Modality: planning_CT
Slice 92 of 185
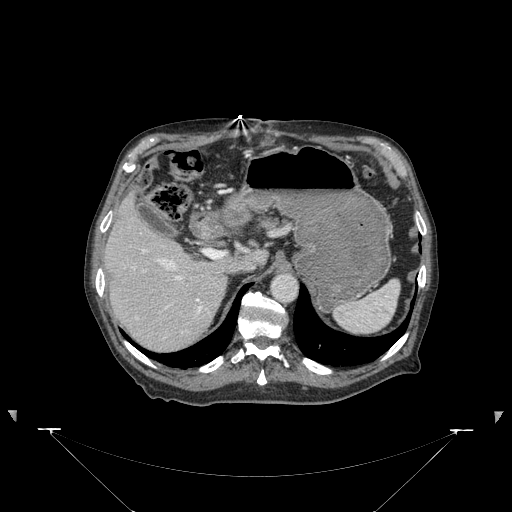